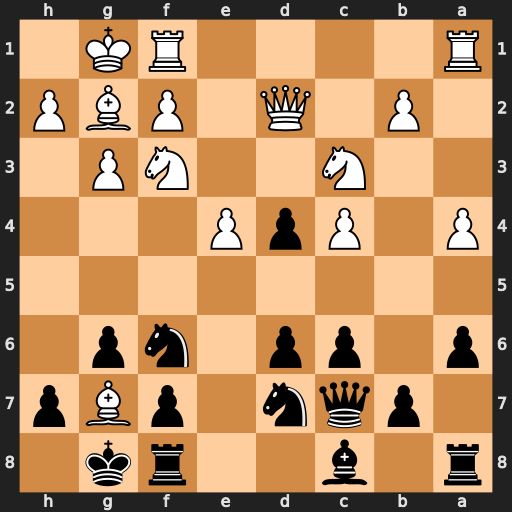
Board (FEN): r1b2rk1/1pqn1pBp/p1pp1np1/8/P1PpP3/2N2NP1/1P1Q1PBP/R4RK1
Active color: b
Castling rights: -
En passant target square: -
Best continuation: dxc3 Qh6 Ng4 Bxf8 Nxh6